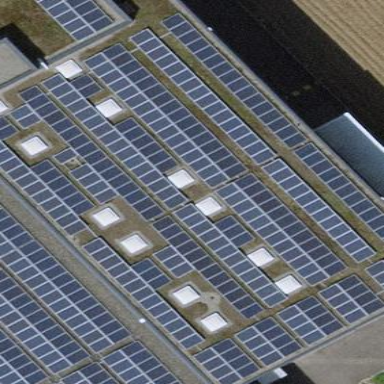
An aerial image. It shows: Solar power generator using photovoltaic panels.